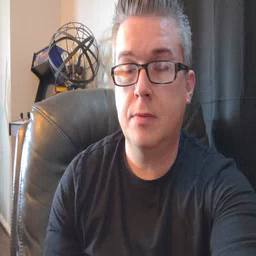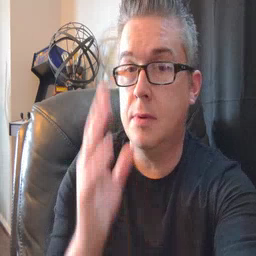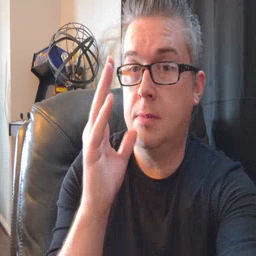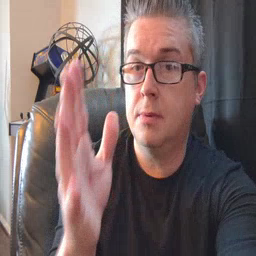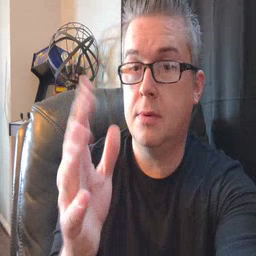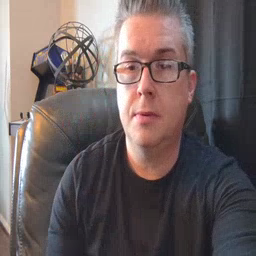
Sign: grandma